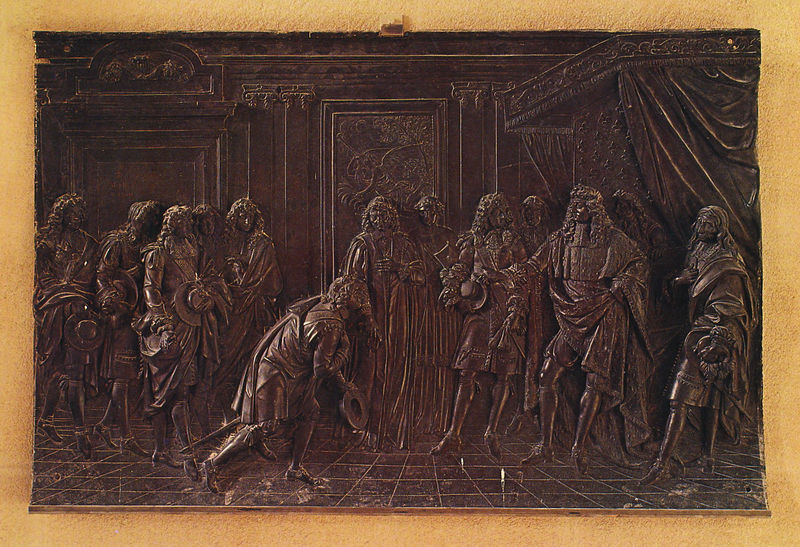
Titel: Der Vortritt von Frankreich wird von Spanien anerkannt
Künstler: Martin van den Bogaert
Institution: Paris, Musée du Louvre
Schlagwörter: mann, umhang, braun, frankreich, hut, hüte, kleider, kopfbedeckungen, marmor, männer, schwarz, säulen, tier, leute, ornament, rock, mütze, mützen, wand, barock, falten, rahmen, vorhang, boden, mantel, adel, personen, locken, perücke, kopfbedeckung, relief, italien, perspektive, hof, pilaster, saal, figuren, könig, thron, bett, bronze, strümpfe, lockig, kupfer, fliesen, knien, herrscher, ritter, kapitell, empfang, florenz, beugung, knicks, verbeugen, verbeugung, baldachin, huldigung, löwe, perücken, guss, hofstaat, drache, herscher, ludwig, kniefall, gottvater, sonnenkönig, gelockt, krustation, #pilaster, reverance